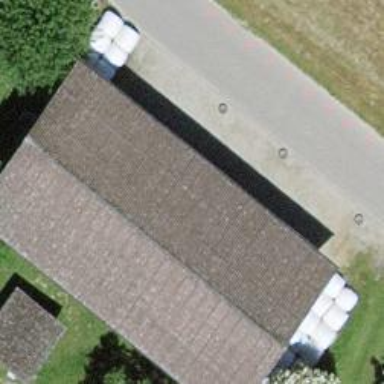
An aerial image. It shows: Barn.